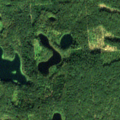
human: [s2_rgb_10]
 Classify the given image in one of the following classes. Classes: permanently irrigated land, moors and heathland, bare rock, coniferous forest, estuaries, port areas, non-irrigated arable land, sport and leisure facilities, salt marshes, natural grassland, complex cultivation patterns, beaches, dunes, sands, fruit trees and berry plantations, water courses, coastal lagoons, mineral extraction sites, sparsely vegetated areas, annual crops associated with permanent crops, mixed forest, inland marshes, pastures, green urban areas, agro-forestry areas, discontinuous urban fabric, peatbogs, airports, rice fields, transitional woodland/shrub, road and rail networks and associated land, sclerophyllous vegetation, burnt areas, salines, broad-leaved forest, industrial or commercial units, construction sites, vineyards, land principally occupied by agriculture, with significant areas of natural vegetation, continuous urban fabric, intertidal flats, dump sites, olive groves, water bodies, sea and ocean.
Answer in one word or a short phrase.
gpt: coniferous forest, mixed forest, water bodies